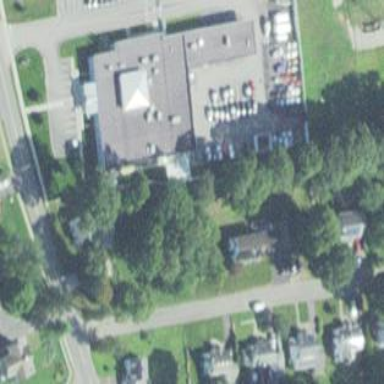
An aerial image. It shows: Police building.